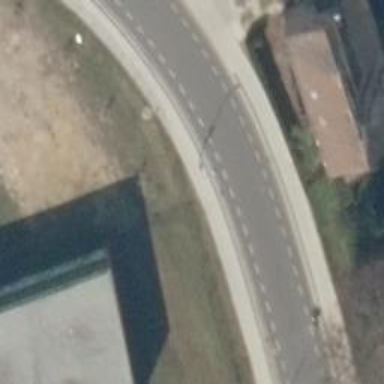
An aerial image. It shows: Secondary road with asphalt surface. There are sidewalks on both sides and designated cycle lane.